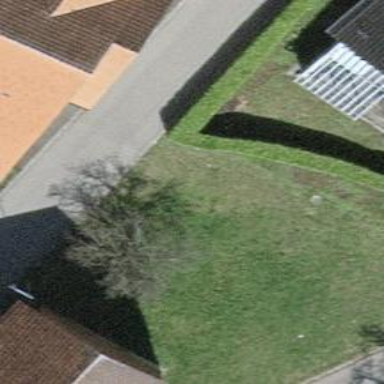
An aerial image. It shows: Hedge acting as barrier.